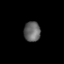
Tissue: prostate
Cell type: Myeloid cells
Senescence score: 0.2835
Nuclear area (px): 323
Mean DAPI intensity: 102.05